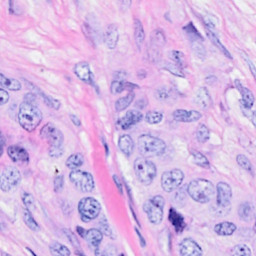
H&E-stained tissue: Breast